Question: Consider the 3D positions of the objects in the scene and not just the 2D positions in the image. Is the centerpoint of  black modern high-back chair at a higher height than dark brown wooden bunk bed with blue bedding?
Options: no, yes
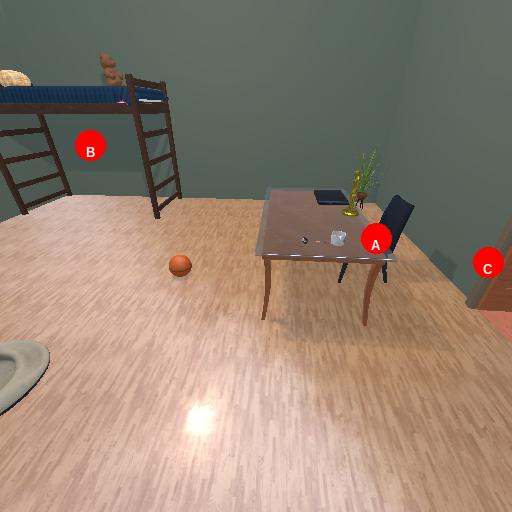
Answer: no